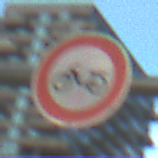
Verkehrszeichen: VerbotMofas
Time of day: MorningAfternoon
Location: Outdoor (Urban)
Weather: PartlyCloudy
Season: NotSpecified
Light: Natural